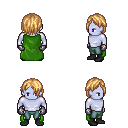
a pixel art fantasy rpg character, male body template, dark elf, purple skin, green cape, teal pants, light blonde bangs hairstyle, metal gloves, black shoes, four views (front, back, left, right), 2x2 character sprite sheet, small pixel art, hard edges, no anti-aliasing